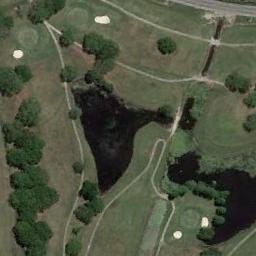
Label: golf_course